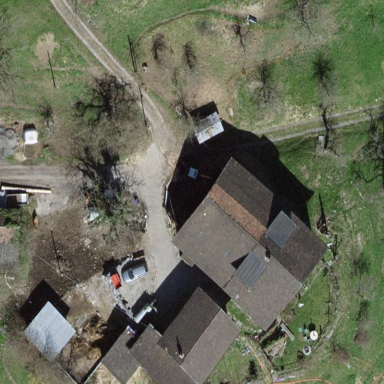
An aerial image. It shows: Farmyard area.